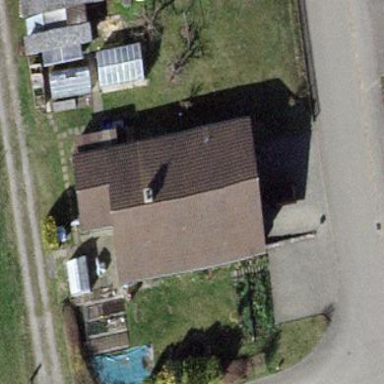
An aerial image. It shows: Detached building with gabled roof.